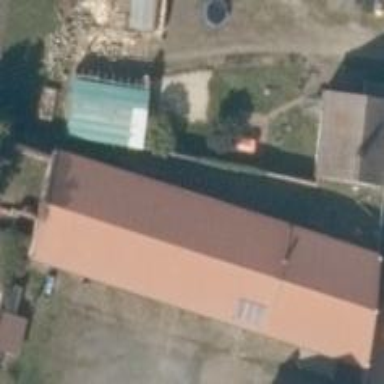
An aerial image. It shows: Gabled building with red roof made of roof tiles. The roof orientation is along the building.